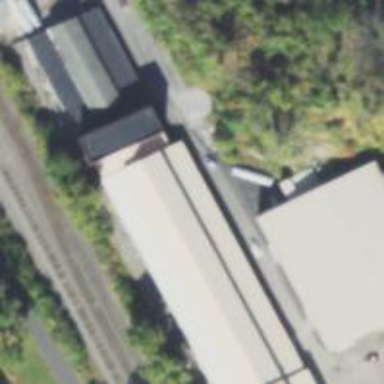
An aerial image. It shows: Industrial building.